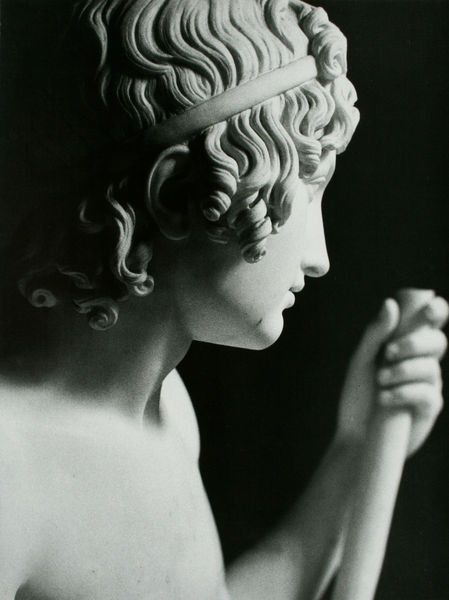
Titel: Ein Hirtenjunge
Künstler: Bertel Thorvaldsen
Standort: Kopenhagen
Institution: Thorvaldsen Museum
Schlagwörter: akt, gott, hand, kopf, körper, mann, nackt, schatten, weiß, ausschnitt, brust, daumen, finger, frau, frisur, grau, haar, hell, licht, marmor, mund, nase, ohr, profil, jung, arm, augen, band, gesicht, halten, mensch, stein, stirnband, trauer, bildnis, hals, hände, porträt, auge, figur, haare, klassizismus, haarreif, kinn, kontrast, lippen, locke, locken, prinzessin, schulter, schön, zart, stock, skulptur, statue, stab, haarband, detail, bouche, büste, homme, nez, oreille, yeux, seitenansicht, stil, bildhauerei, glatt, granit, plastik, poliert, junge, wange, oberkörper, foto, fotografie, stiel, antike, knabe, schwarzweiss, blanc, seite, ohrmuschel, jüngling, junger mann, halbprofil, fingernägel, sandstein, antik, griechisch, pan, griechenland, femme, maria, david, fotographie, classicisme, cheveux, doigt, main, sculpture, diane, gewellt, amour, apollon, neoclassique, antique, römisch, mamor, marble, schwaz, michelangelo, boucle, boucles, chevelure, douceur, enfant, arc, classique, antiquité, baton, garcon, jeune, visage, lid, grec, stirnreif, dieu, grece, marbre, coiffure, marmorbüste, doigts, geste, bandeau, jeunesse, linke hand, jeune homme, canova, canon, cupidon, doriphore, dwdw, hellenistique, heros, jünglöing, mddwd, modèle antique, phidias, sensualité, zeuxis, éphèbe, stecker, romain, griechische, lisse, haareif, cou, grecque, eros, nu, v, schwarzweisas, steinbildnis, oeil, scupture, poli, trepan, menton, chérubin, chaveaux, ronde-bose, pur, stif, staut, archer, serre-tête, cheveux bouclés, 19 eme siecle, nez droit, figé, élite, daviv